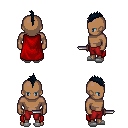
a pixel art fantasy rpg character, male body template, human, dark skin, red cape, red pants, raven mohawk hairstyle, white slippers, dagger, four views (front, back, left, right), 2x2 character sprite sheet, small pixel art, hard edges, no anti-aliasing